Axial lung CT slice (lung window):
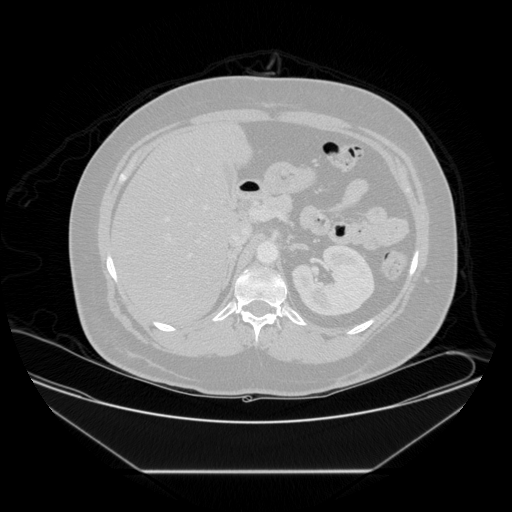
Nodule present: no